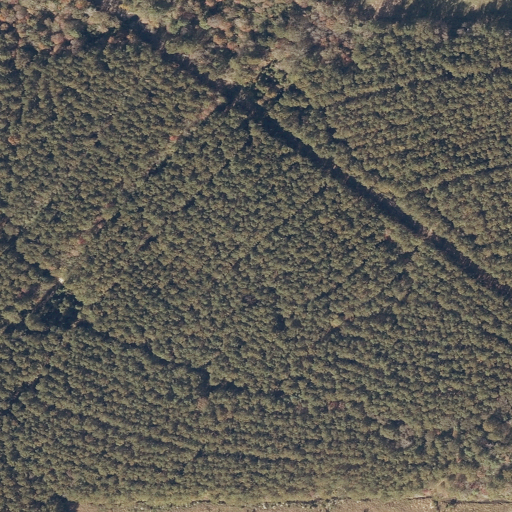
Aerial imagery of plain(s) in Mississippi named Grantham Bay containing woody wetlands, evergreen forest, herbaceous wetlands, mixed forest, pasture, open development, and low intensity development